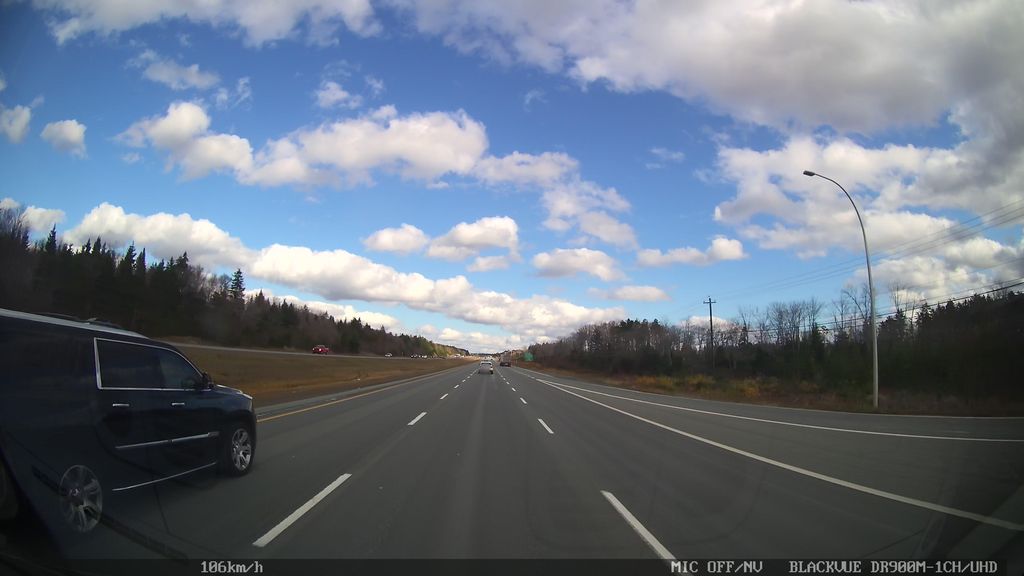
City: halifax